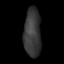
Tissue: lung
Cell type: Epithelial cells
Senescence score: 0.2412
Nuclear area (px): 810
Mean DAPI intensity: 55.83